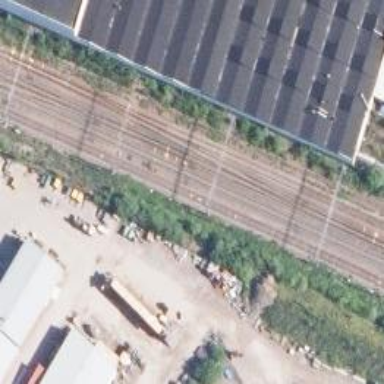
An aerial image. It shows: Railway track with continuous electrified contact line.